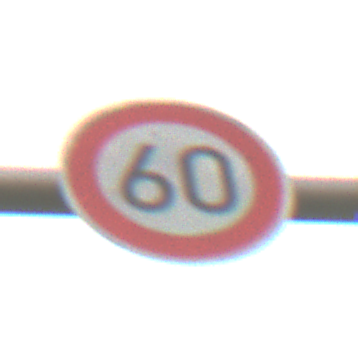
Verkehrszeichen: Geschwindigkeit60
Umgebung: Outdoor, Suburban
Tageszeit: MorningAfternoon
Wetter: Overcast
Licht: Natural
Jahreszeit: NotSpecified
Kontrast: LowContrast